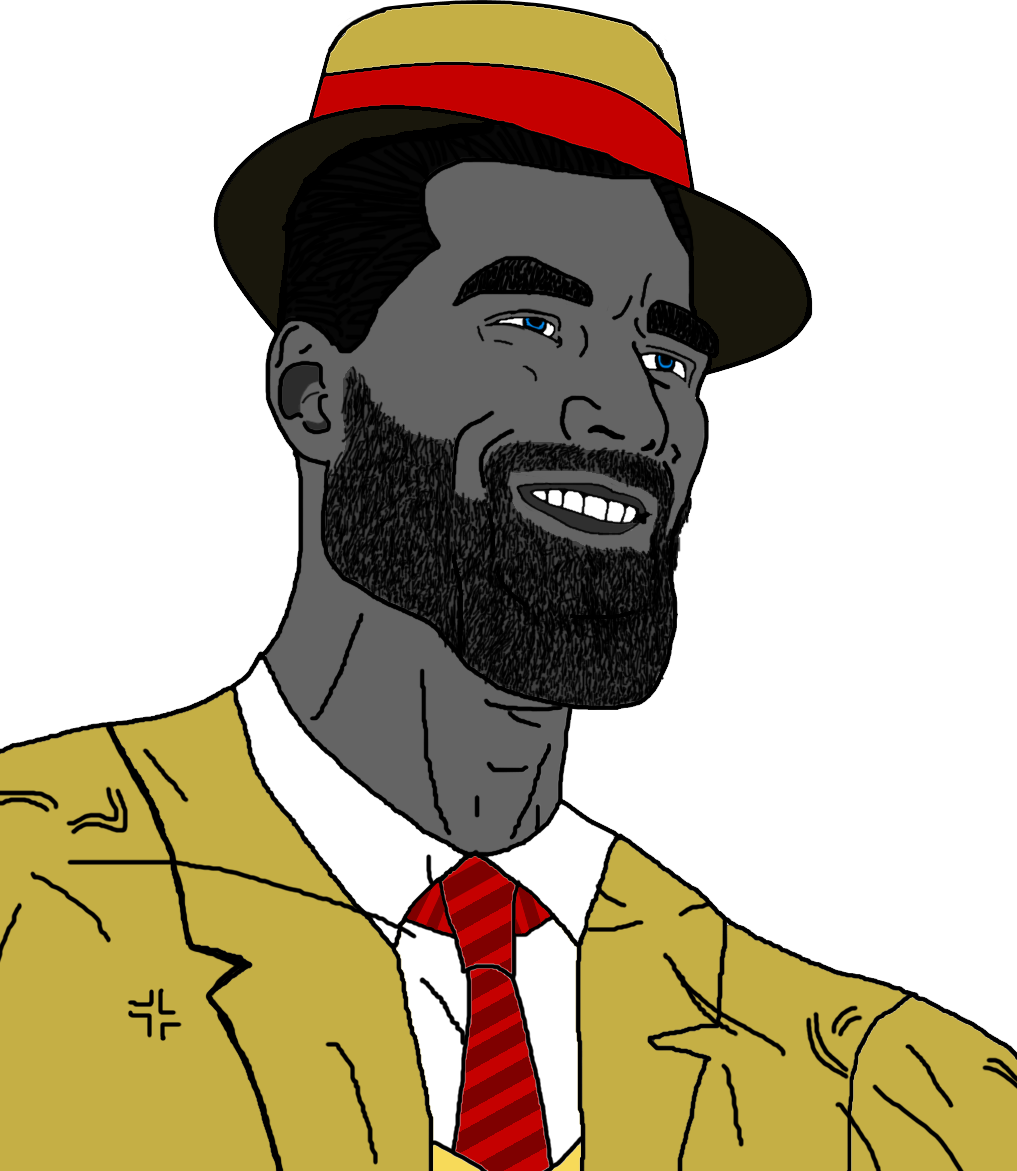
Label: 5_Grey_Chad